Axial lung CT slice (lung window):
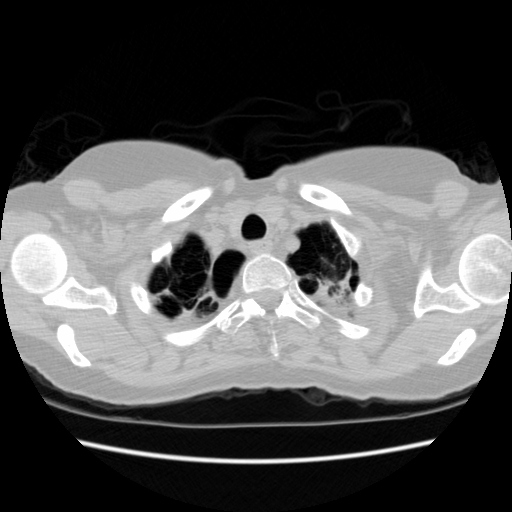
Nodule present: no